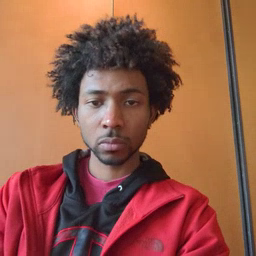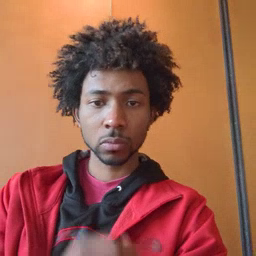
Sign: listen